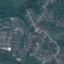
Land use / land cover class: Residential